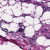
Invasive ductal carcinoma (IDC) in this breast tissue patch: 0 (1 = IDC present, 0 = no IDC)